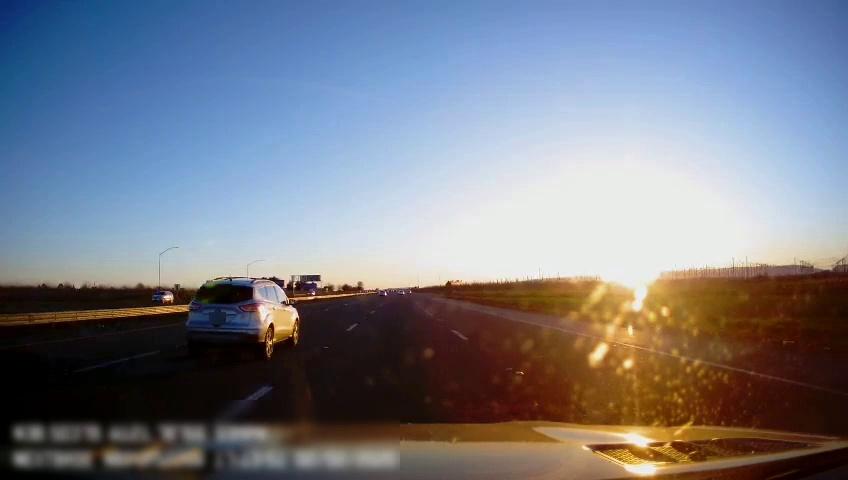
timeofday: Day
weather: Sunny
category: Drivable Space
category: Vehicles | SUV
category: Vehicles | SUV
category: Lanes | Alternate Lane
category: Lanes | Alternate Lane
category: Lanes | Current Lane
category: Lanes | Current Lane
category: Lanes | Alternate Lane